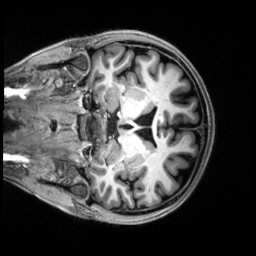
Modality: T1w
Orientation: coronal
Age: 25
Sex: female
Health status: healthy
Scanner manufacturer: siemens
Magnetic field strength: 3 T
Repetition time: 2.5 s
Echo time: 0.00222 s